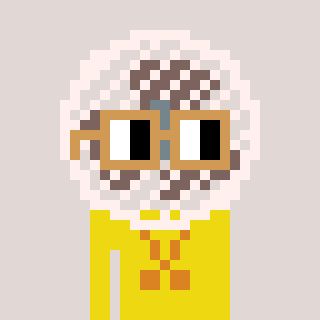
a pixel art character with square brown glasses, a fan-shaped head and a yellow-colored body on a warm background